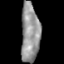
Tissue: skin
Cell type: Epithelial cells
Senescence score: 0.2427
Nuclear area (px): 1078
Mean DAPI intensity: 148.8